Field crop: maize
Growth stage: 2
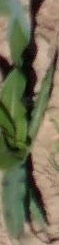
Species: maize